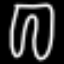
Label: pants